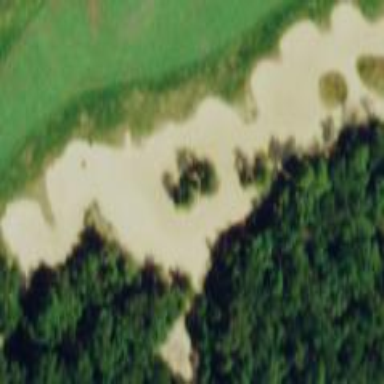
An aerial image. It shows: Sandy area is golf bunker.